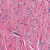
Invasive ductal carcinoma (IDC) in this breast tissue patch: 0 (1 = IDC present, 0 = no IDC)